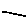
Label: line